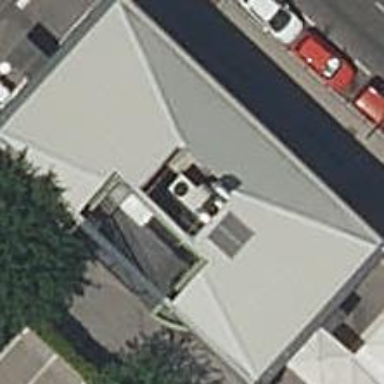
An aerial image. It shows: Fast food restaurant located in building.